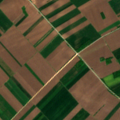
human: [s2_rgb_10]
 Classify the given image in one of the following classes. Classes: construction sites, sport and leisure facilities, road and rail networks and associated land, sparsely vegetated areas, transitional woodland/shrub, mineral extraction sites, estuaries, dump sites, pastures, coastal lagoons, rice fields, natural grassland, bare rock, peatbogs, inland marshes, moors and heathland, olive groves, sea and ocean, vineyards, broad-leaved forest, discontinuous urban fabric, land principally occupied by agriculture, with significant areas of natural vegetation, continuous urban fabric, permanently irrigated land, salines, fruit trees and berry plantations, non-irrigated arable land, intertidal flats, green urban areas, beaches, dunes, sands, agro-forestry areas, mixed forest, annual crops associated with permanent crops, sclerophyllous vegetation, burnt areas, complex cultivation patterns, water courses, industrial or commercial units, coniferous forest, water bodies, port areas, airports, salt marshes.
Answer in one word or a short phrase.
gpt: non-irrigated arable land